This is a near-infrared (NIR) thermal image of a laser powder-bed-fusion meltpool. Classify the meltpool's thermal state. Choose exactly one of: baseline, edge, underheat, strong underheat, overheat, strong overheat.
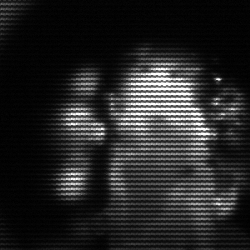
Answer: strong underheat